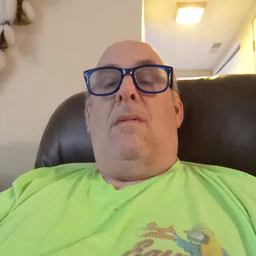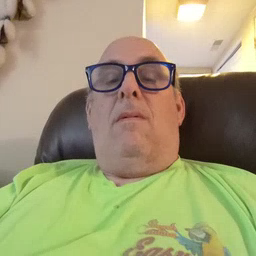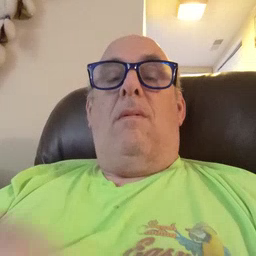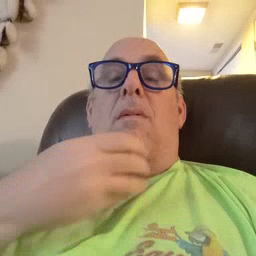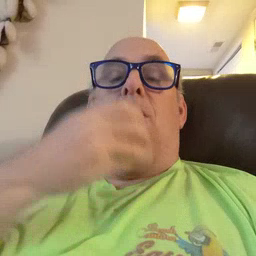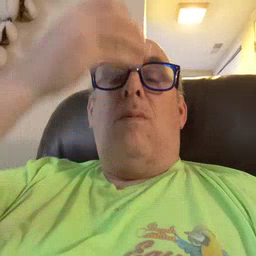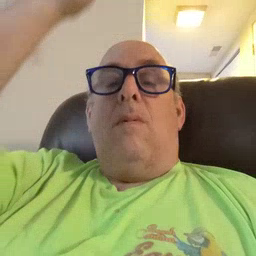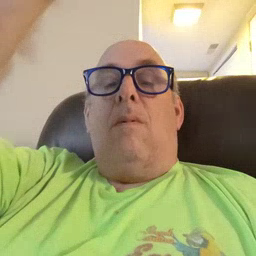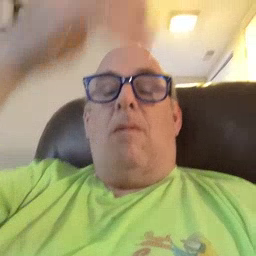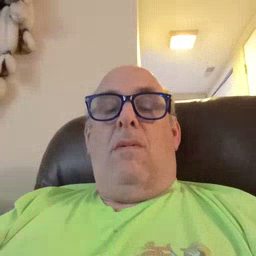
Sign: giraffe